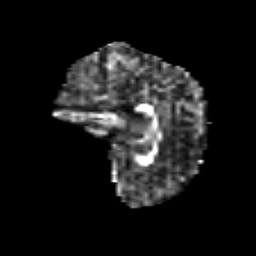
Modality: FA
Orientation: sagittal
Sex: female
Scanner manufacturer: siemens
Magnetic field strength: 3 T
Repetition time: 5 s
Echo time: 0.071 s